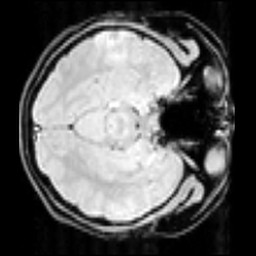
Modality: inplaneT1
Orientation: axial
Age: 21
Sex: female